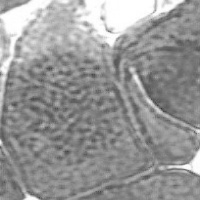
Label: prophase